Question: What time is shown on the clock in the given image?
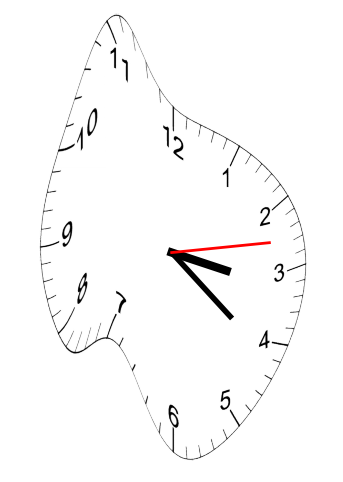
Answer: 03:21:13